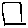
Label: square